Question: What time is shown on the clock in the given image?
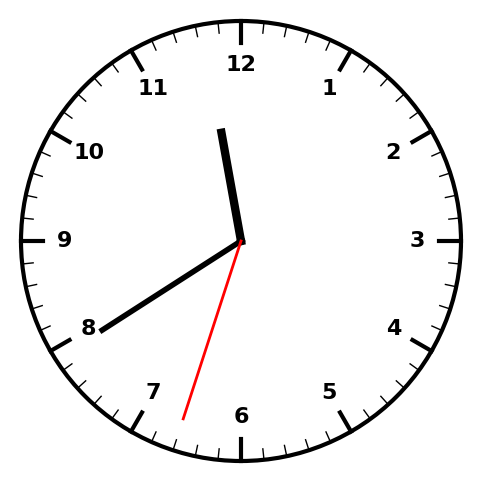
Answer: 11:39:33